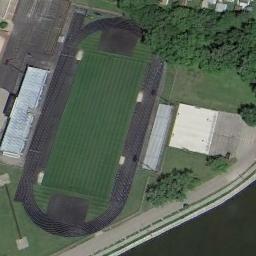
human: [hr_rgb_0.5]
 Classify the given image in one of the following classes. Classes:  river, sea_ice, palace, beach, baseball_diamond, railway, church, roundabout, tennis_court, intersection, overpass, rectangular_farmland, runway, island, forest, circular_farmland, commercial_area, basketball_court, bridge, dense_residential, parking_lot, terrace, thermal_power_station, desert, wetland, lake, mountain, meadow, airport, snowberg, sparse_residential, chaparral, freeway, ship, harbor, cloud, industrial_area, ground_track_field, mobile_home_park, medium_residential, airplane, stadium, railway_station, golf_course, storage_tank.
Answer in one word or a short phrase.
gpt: ground_track_field